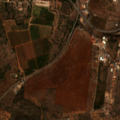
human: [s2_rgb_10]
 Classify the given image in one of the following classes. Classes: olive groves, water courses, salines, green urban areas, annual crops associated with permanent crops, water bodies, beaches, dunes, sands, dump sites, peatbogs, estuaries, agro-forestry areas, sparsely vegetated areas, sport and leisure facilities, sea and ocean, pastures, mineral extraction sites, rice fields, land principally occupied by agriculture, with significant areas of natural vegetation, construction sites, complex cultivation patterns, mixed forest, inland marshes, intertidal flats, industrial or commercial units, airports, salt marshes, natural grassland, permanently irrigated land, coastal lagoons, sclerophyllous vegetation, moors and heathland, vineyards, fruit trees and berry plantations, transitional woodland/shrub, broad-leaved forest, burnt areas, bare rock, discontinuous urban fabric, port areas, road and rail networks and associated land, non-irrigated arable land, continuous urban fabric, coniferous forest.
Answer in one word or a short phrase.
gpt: continuous urban fabric, discontinuous urban fabric, fruit trees and berry plantations, annual crops associated with permanent crops, complex cultivation patterns